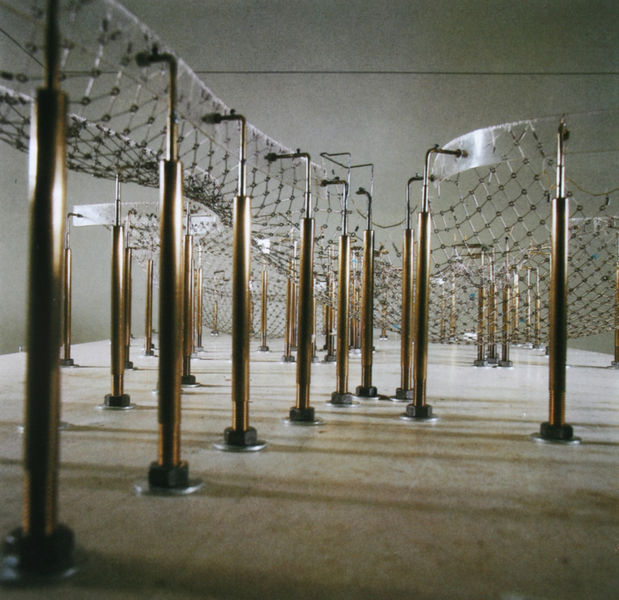
Titel: Strukturmodell, Detailansicht
Künstler: Frei Otto
Standort: Mannheim
Institution: Multihalle
Schlagwörter: modern, metall, messing, nadeln, objekt, netz, installation, netzwerk, verkabelung, objektkunst, muttern